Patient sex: M
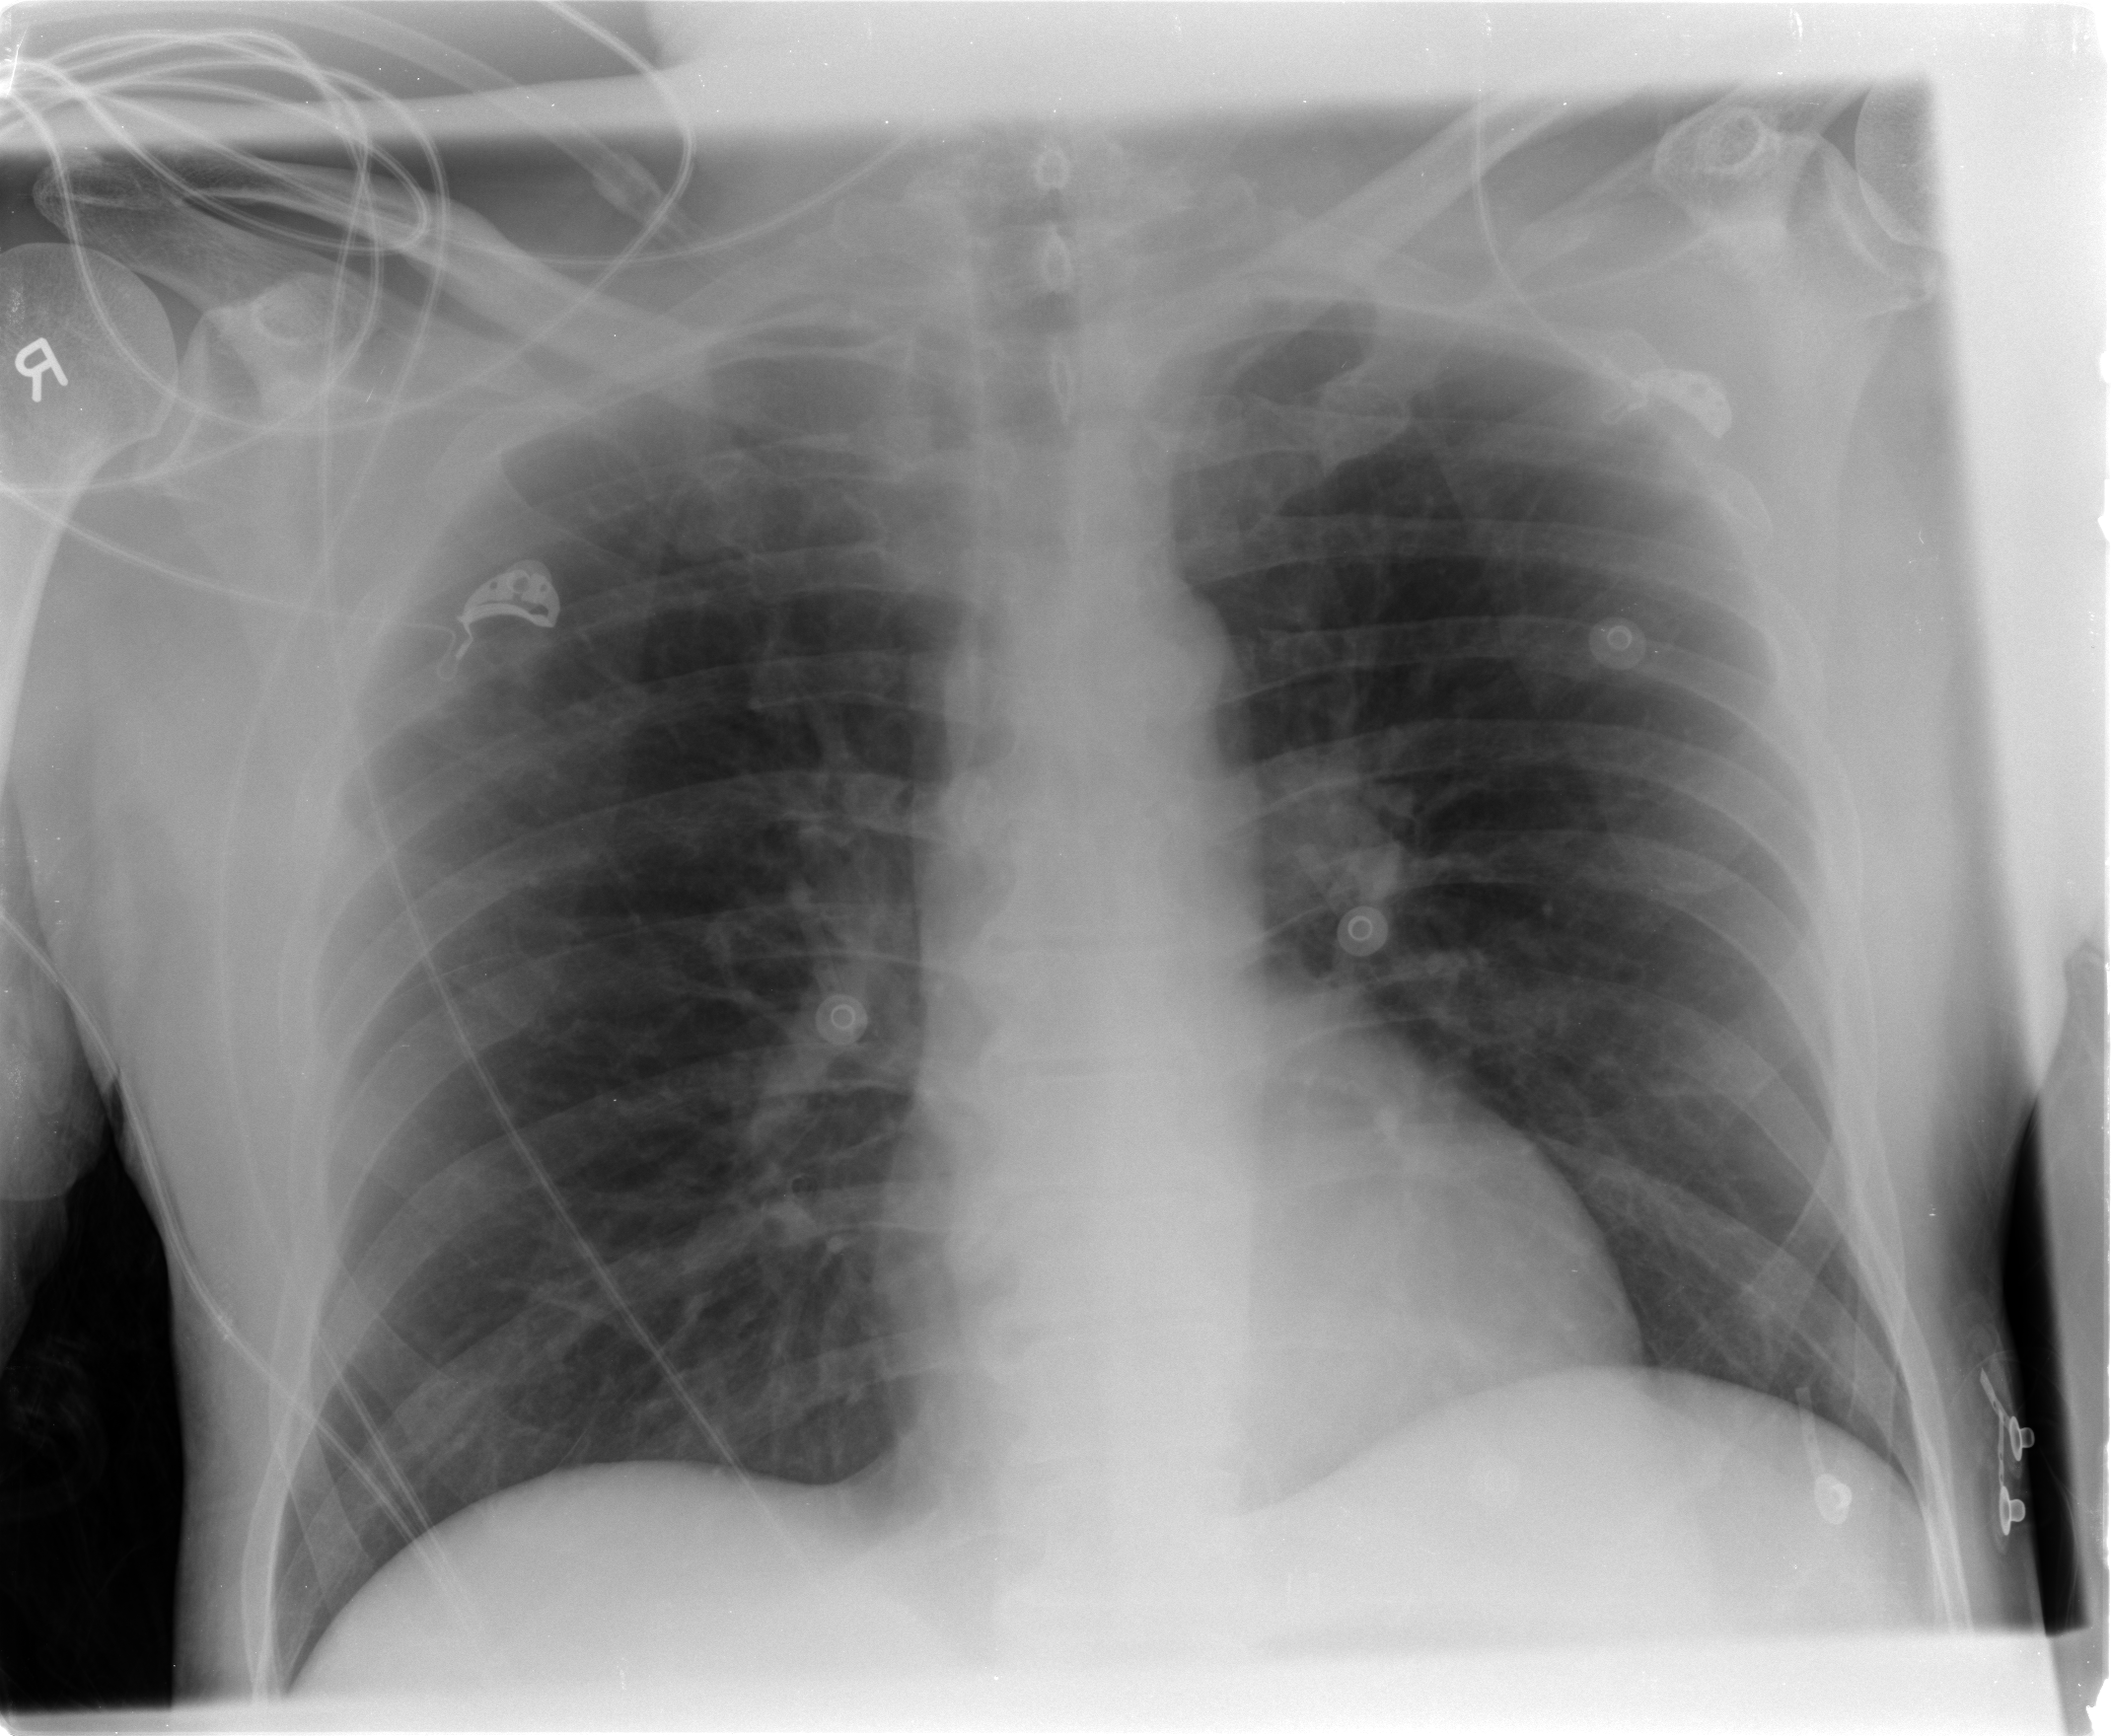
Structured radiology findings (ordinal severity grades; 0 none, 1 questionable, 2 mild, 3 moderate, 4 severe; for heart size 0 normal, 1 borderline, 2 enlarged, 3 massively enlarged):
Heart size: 0
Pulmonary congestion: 1
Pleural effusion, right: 0
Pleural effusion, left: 0
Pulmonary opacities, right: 0
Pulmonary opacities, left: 0
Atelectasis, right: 0
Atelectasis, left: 0